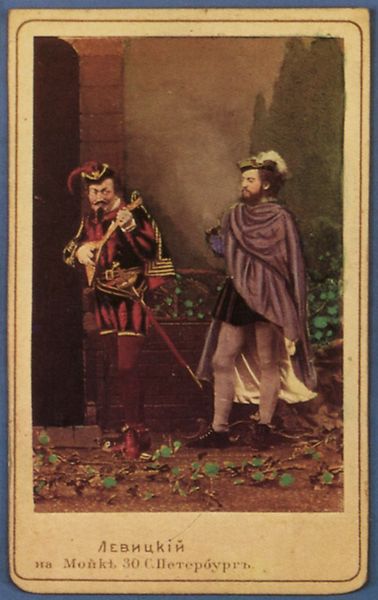
Titel: Opernsänger die am Großen Theater von St. Petersburg auftraten
Künstler: Russischer Photograph
Schlagwörter: baum, blätter, feder, laub, umhang, grün, hut, hüte, männer, schwarz, rot, hose, wand, rahmen, samt, kostüm, mantel, gewänder, bühne, musiker, theater, rosa, beine, schrift, zwei, schuhe, russland, mauer, farbe, graphik, lila, violett, rand, romantik, men, red, sword, spielen, inschrift, streifen, geländer, schauspiel, foto, spiel, schwert, säbel, text, waffen, schwerte, koloriert, degen, dreispitz, ritter, karte, feather, efeu, mittelalter, wams, kostüme, kulisse, strumpfhosen, laute, postkarte, schauspieler, purple, cap, gamaschen, couple, farbdruck, musikant, studio, russisch, spielkarte, cape, beschriftet, minnesänger, leierspieler, kyrillisch, balaleika, ferderbusch, guitar, mann männer musik, sammelbild, schaupiel, bändelsänger